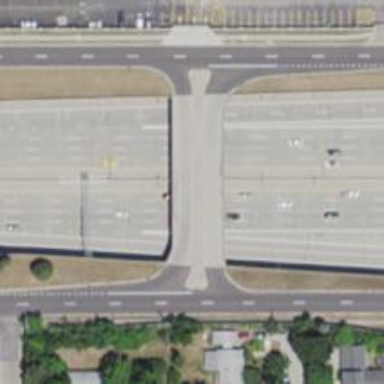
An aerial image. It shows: Motorway junction.